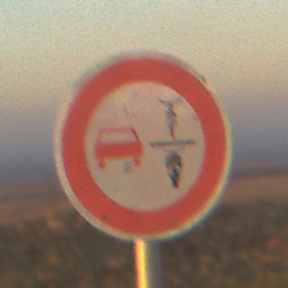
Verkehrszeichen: VerbotUeberholenEinspurigeFahrzeuge
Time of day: SunriseSunset
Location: Outdoor (Nature)
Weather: Clear
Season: NotSpecified
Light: Natural